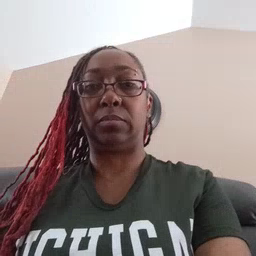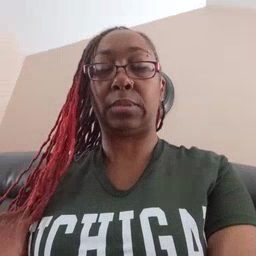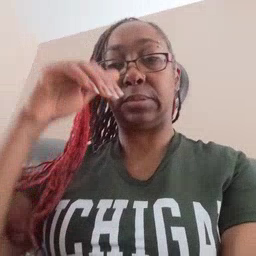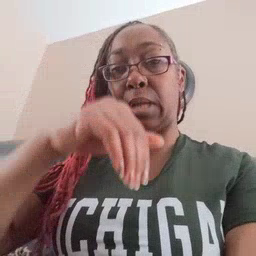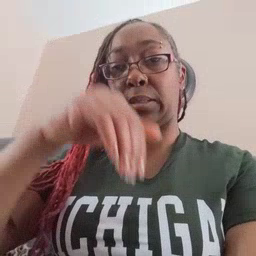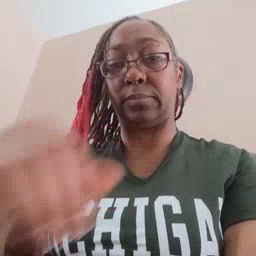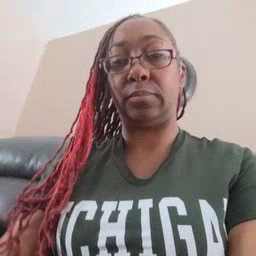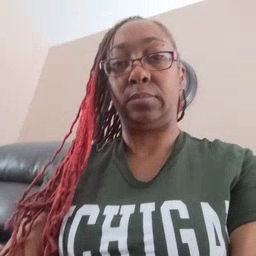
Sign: night